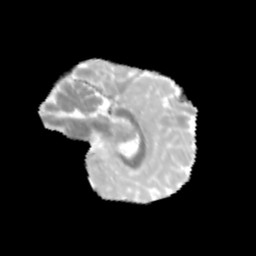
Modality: MD
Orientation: sagittal
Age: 9
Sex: female
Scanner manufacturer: siemens
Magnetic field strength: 3 T
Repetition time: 3.8 s
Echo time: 0.07 s